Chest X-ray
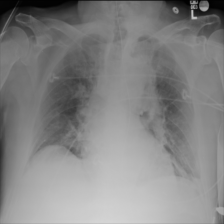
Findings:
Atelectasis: negative
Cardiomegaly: negative
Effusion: negative
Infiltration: negative
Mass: negative
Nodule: negative
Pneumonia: negative
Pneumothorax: negative
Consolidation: negative
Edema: negative
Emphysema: negative
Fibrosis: negative
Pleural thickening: negative
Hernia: negative